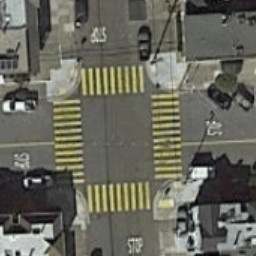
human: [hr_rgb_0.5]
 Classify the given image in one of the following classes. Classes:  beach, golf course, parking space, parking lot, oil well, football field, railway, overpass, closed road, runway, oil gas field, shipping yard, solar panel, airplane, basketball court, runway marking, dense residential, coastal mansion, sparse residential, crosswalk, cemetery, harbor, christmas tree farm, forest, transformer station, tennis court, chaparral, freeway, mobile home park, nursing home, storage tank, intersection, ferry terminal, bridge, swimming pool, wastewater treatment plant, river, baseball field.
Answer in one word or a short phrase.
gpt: crosswalk